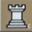
Piece: wR